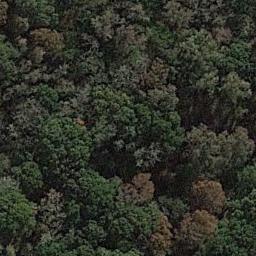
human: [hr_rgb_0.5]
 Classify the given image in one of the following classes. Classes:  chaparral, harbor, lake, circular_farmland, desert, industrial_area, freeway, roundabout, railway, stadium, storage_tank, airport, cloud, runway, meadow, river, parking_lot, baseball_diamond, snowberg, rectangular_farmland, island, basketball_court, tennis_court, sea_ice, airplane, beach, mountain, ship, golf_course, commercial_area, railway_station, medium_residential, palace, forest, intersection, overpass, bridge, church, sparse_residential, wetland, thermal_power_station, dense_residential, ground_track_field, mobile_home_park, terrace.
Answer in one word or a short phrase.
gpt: forest